Идеальный газ молярной массы $\mu$ течёт слева направо через длинную прямую горизонтальную теплоизолированную трубу с гладкими стенками. Площадь её поперечного сечения равна $S$, внутренняя энергия одного моля газа с абсолютной температурой $T$ равна $\frac{5}{2}RT$, где $R$ — универсальная газовая постоянная.
Как показано на рисунке $1$, в середине трубы размещён нагревательный элемент, имеющий постоянную мощность $W$. Считайте сопротивление элемента воздушному потоку пренебрежимо малым, а сам поток на концах трубы стационарным и однородным. На левом конце трубы температура газа равна $T_0$, давление $P_0$, а скоростью потока $v_0$. Найдите температуру $T_1$ газа на правом конце трубы, если его давление там равно $P_1$.
Пусть теперь в середине трубы находится пористая прослойка, как показано на рисунке $2$, и поток в трубе стационарный и однородный. Температура, давление и скорость течения газа слева от прослойки равны $T_0$, $P_0$ и $v_0$ соответственно, а давление справа от прослойки равно $P_2$. Найдите скорость $v_2$ течения газа справа от прослойки, если газ проходит через неё без теплообмена.
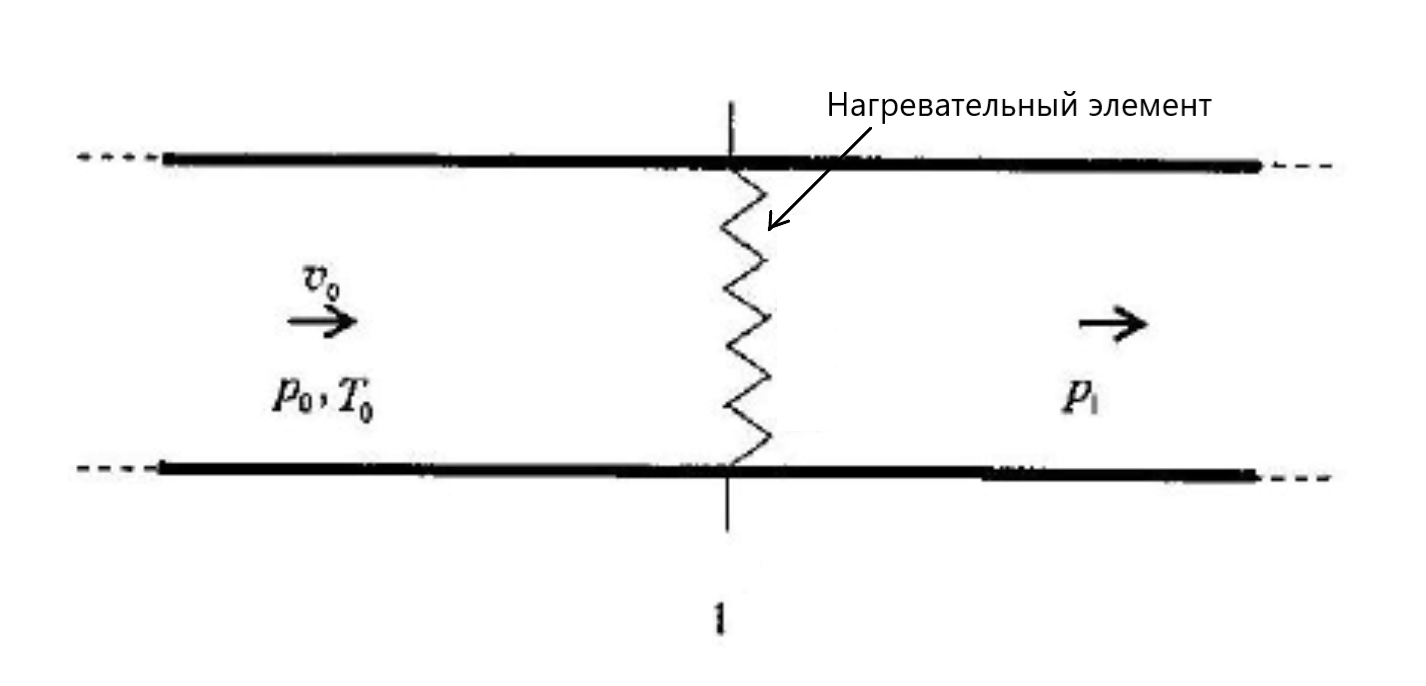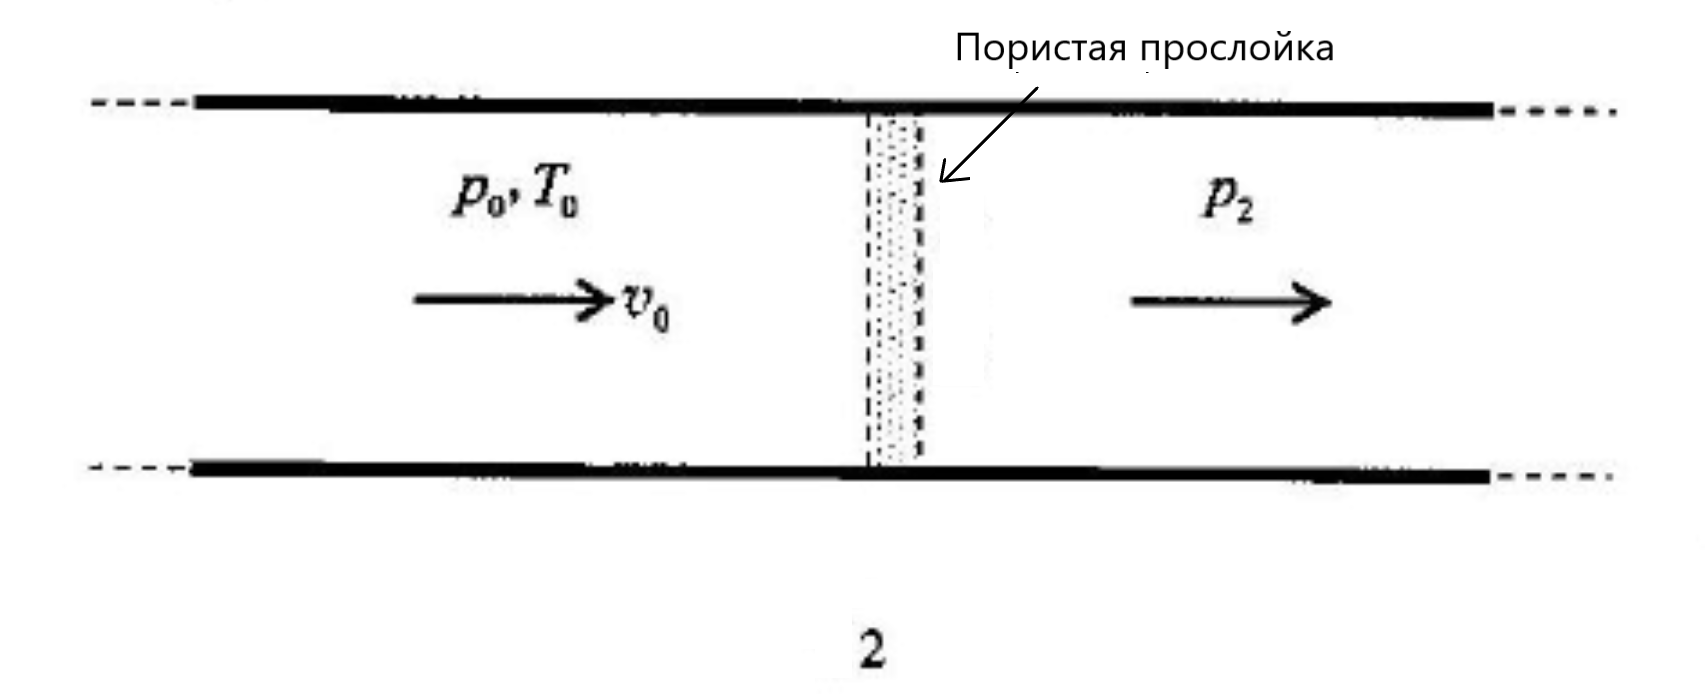
Как показано на рисунке $1$, в середине трубы размещён нагревательный элемент, имеющий постоянную мощность $W$. Считайте сопротивление элемента воздушному потоку пренебрежимо малым, а сам поток на концах трубы стационарным и однородным. На левом конце трубы температура газа равна $T_0$, давление $P_0$, а скоростью потока $v_0$. Найдите температуру $T_1$ газа на правом конце трубы, если его давление там равно $P_1$.
Ответ: $$T_{1}=T_{0} \frac{p_{1}}{p_{0}}\left\{-\frac{7}{2} \frac{R T_{0}}{\mu v_{0}^{2}} \frac{p_{1}}{p_{0}}+\frac{1}{2} \sqrt{4+\left(28+\frac{8 W}{p_{0} S v_{0}}\right) \frac{R T_{0}}{\mu v_{0}^{2}}+\left(\frac{7 R T_{0}}{\mu v_{0}^{2}} \frac{p_{1}}{p_{0}}\right)^{2}}\right\}.$$

Пусть теперь в середине трубы находится пористая прослойка, как показано на рисунке $2$, и поток в трубе стационарный и однородный. Температура, давление и скорость течения газа слева от прослойки равны $T_0$, $P_0$ и $v_0$ соответственно, а давление справа от прослойки равно $P_2$. Найдите скорость $v_2$ течения газа справа от прослойки, если газ проходит через неё без теплообмена.
Ответ: $$v_{2}=v_{0}\left[- \frac{7}{2} \frac{p_{2}}{p_{0}} \frac{R T_{0}}{\mu v_{0}^{2}}+\frac{1}{2} \sqrt{4+28 \frac{R T_{0}}{\mu v_{0}^{2}}+\left(\frac{7 p_{2}}{p_{0}} \frac{R T_{0}}{\mu v_{0}^{2}}\right)}^{2}\right].$$
Темы:
T, Термодинамика, Китайские, Первое начало термодинамики